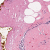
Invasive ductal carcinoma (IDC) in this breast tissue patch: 0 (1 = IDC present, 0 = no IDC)